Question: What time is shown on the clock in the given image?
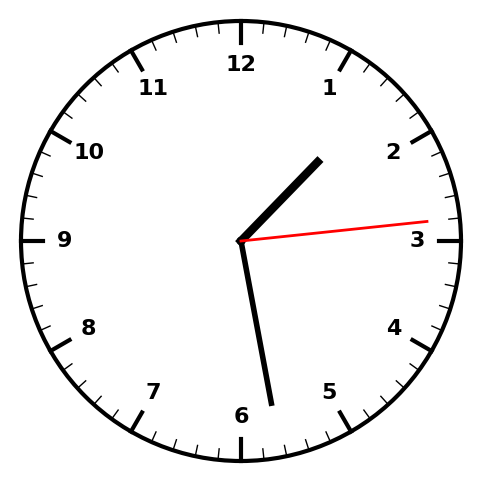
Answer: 01:28:14